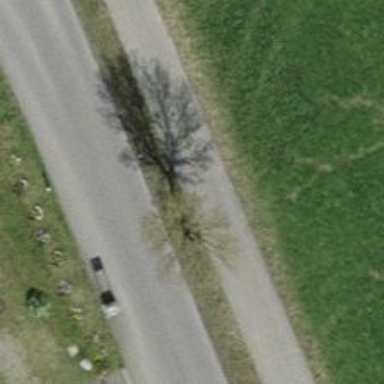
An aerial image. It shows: Avenue of deciduous broadleaved trees.